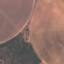
Land use / land cover: AnnualCrop